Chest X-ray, AP view. Patient: 42 years old, sex M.
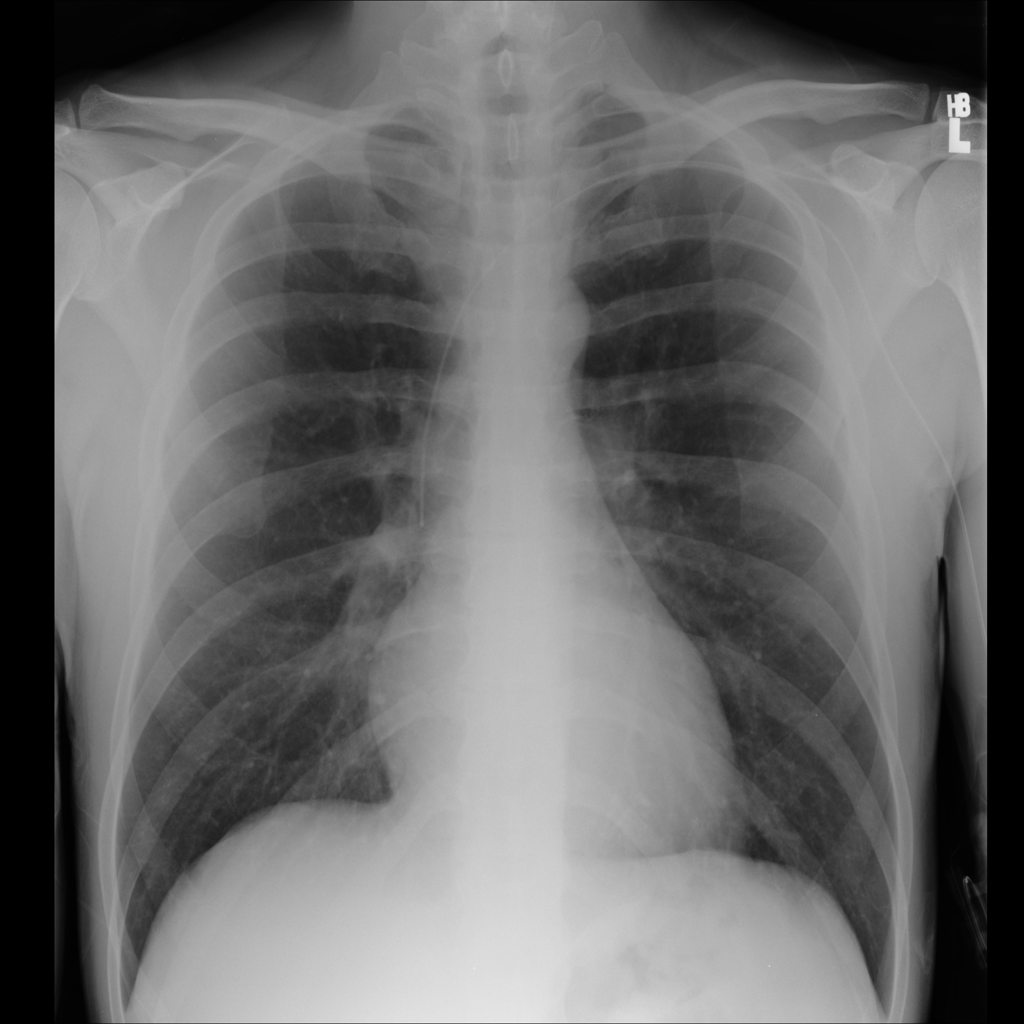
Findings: No Finding